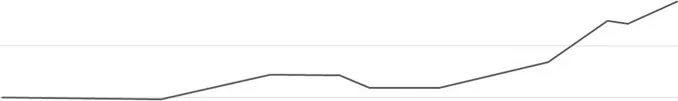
Timeline of medication use and decline in renal function. The top line graph illustrates the rise in serum creatinine over time. The lower histogram illustrates the use of the analgesics hydrocodone, tramadol, and ibuprofen over the same time course. Solid lines depict the patient taking the drug for a consistent period of time and the broken line depicts the pro re nata (PRN) "as needed" use.
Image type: chart (chart)